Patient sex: M
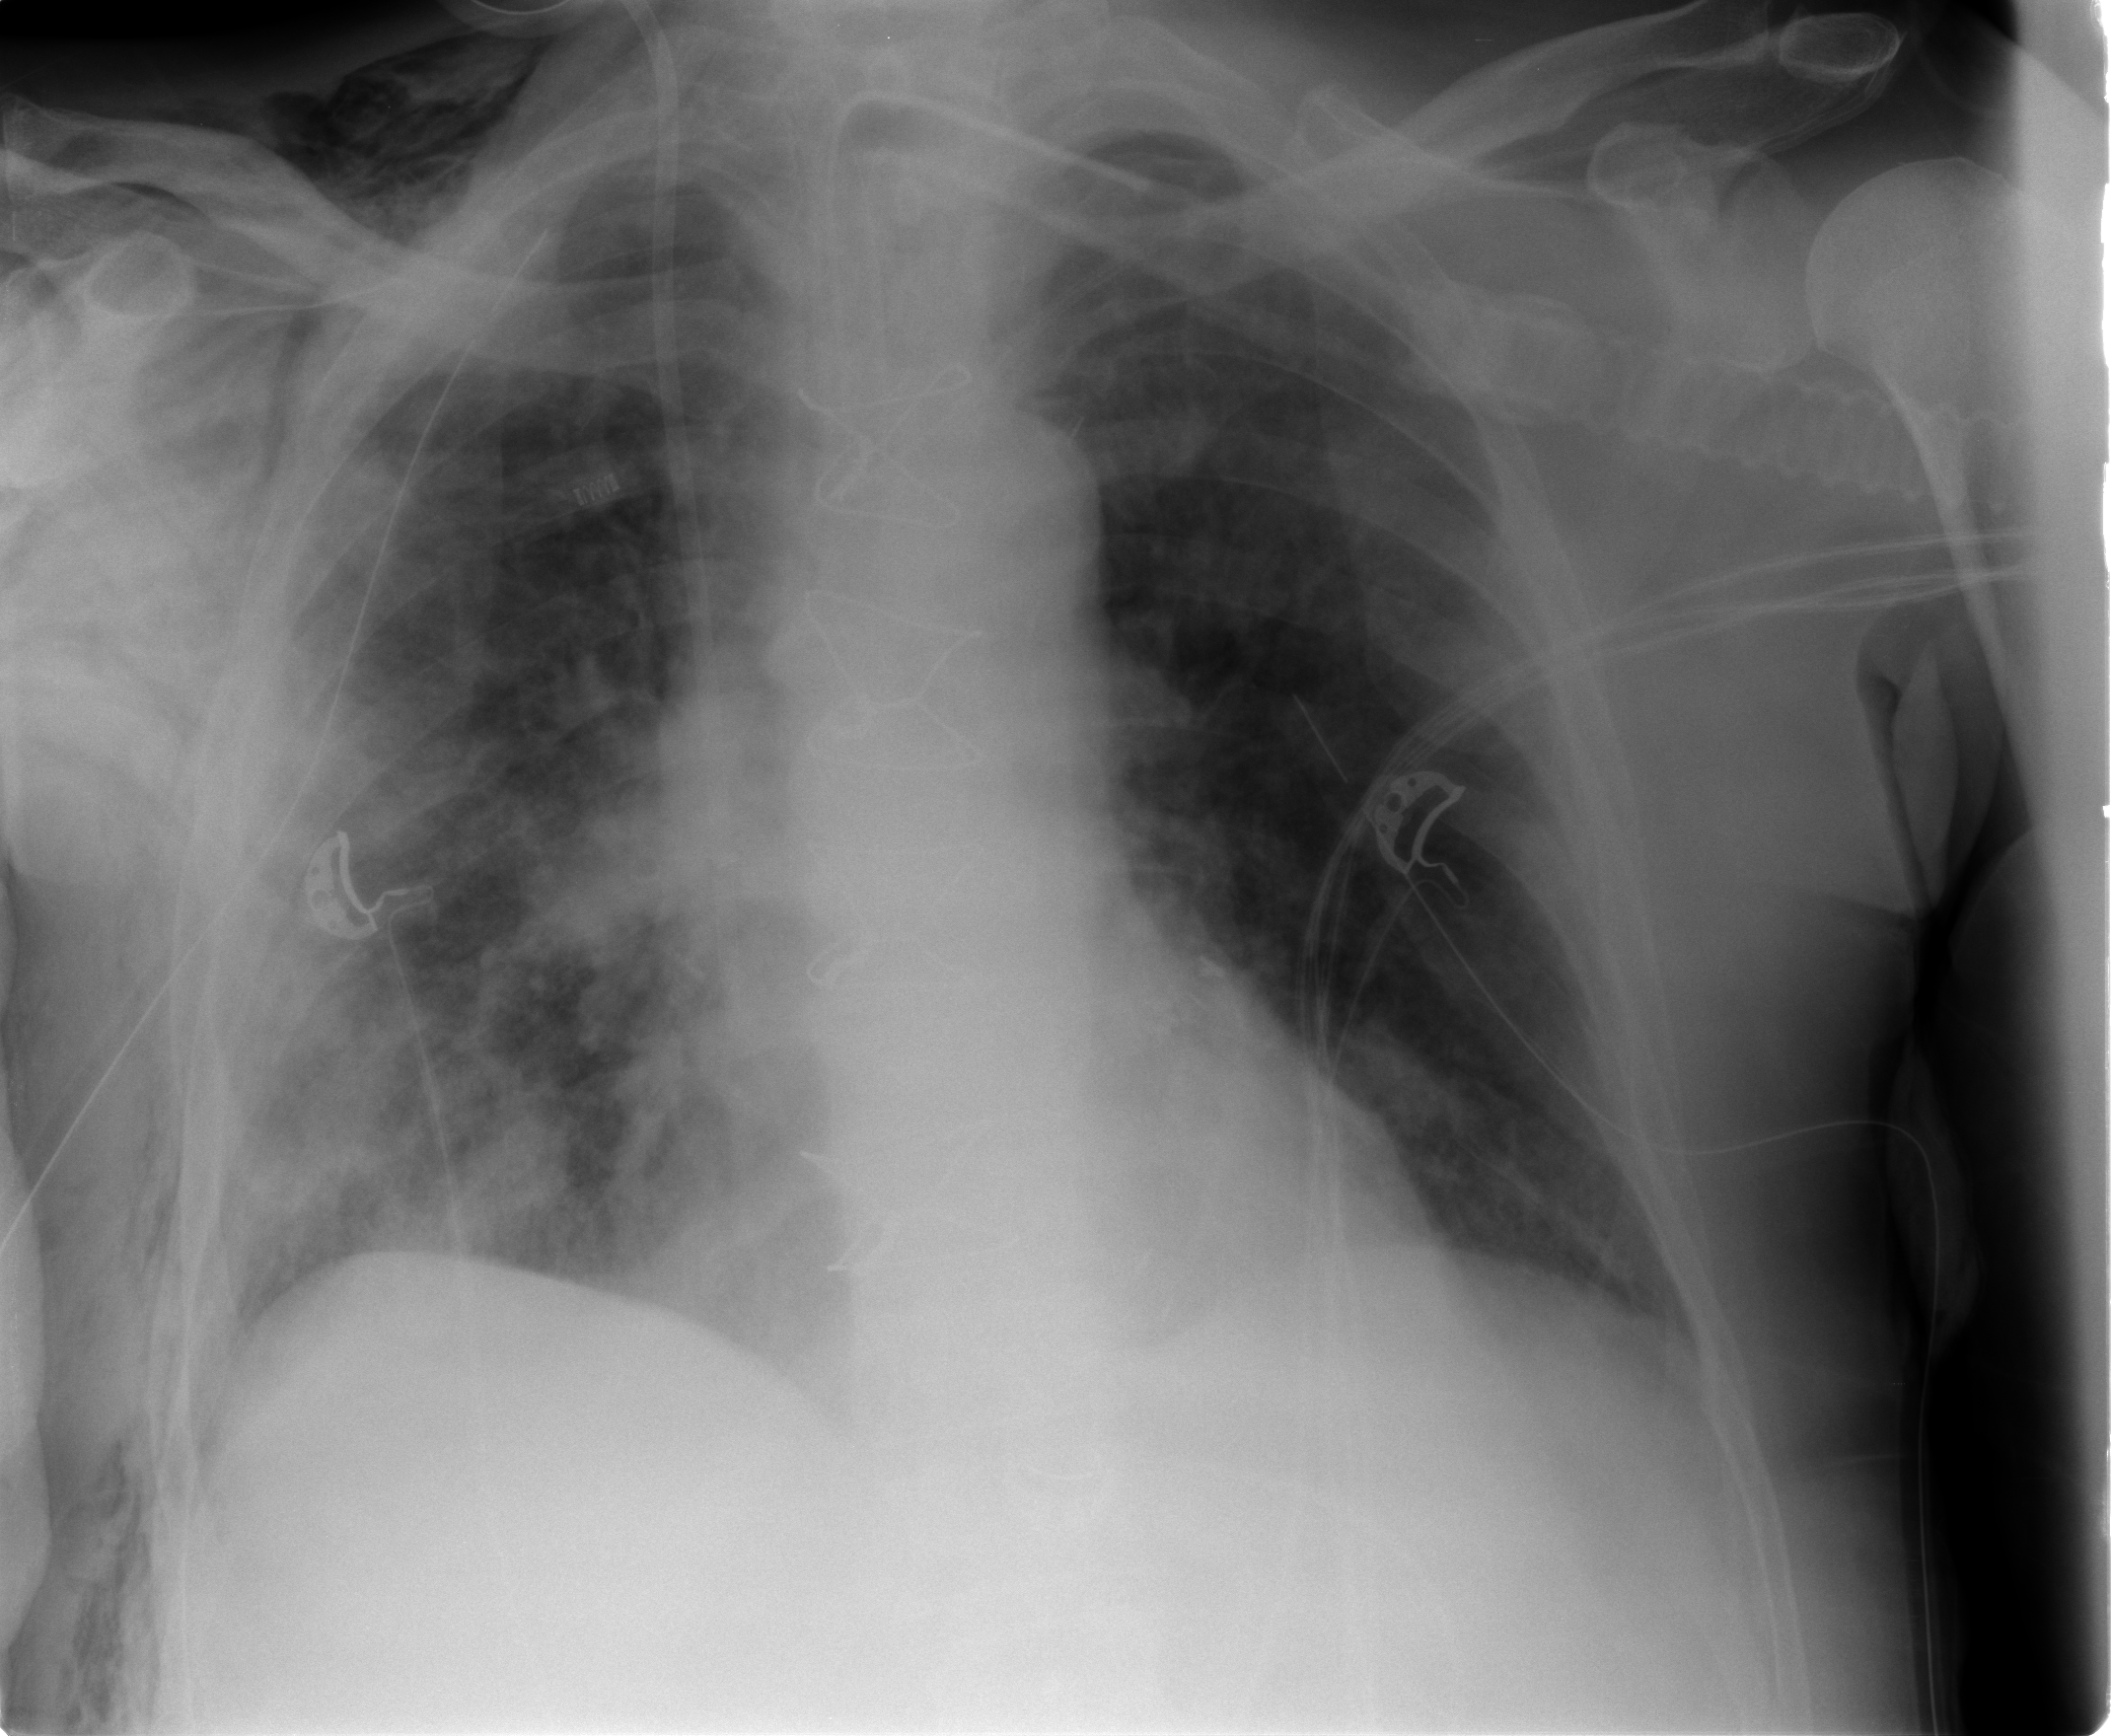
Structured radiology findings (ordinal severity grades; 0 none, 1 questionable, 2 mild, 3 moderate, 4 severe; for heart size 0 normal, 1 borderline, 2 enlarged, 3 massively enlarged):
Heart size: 1
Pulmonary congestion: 2
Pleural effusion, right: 2
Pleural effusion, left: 1
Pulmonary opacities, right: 3
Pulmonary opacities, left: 2
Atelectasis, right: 3
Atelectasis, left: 2